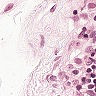
Metastatic tissue present: no